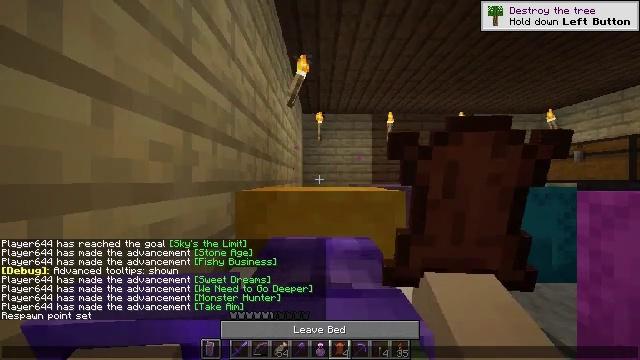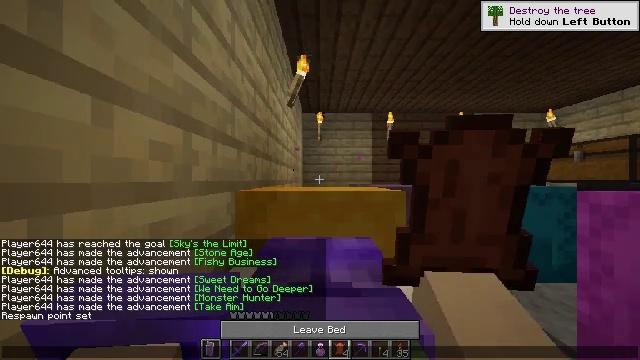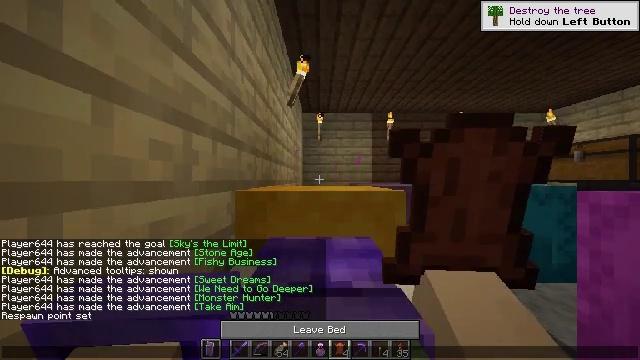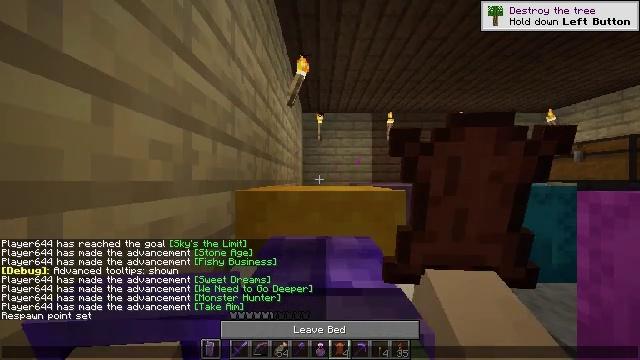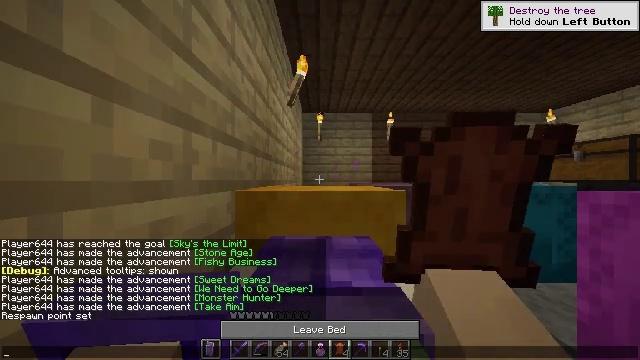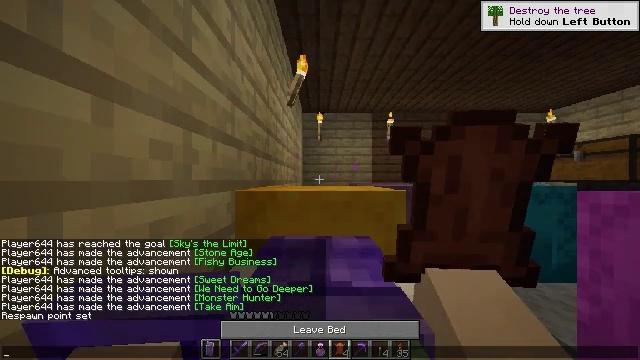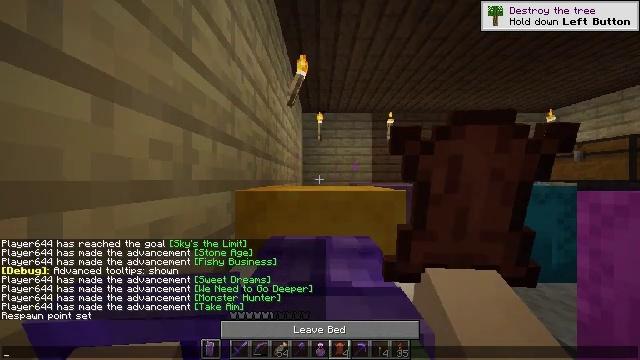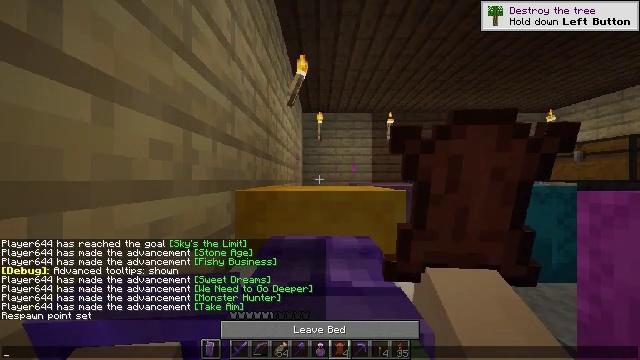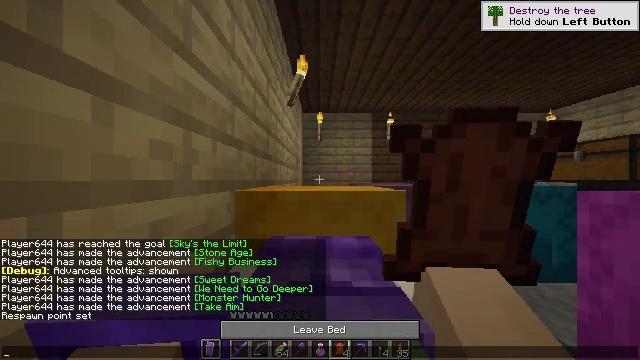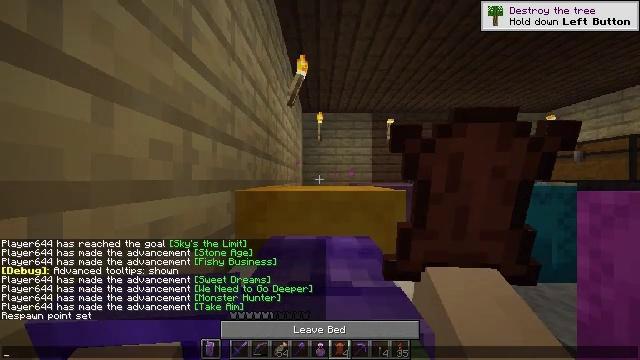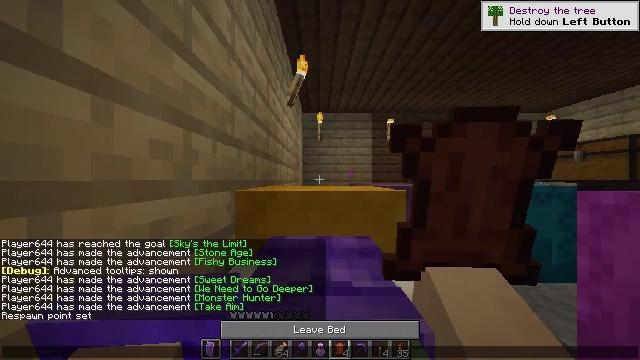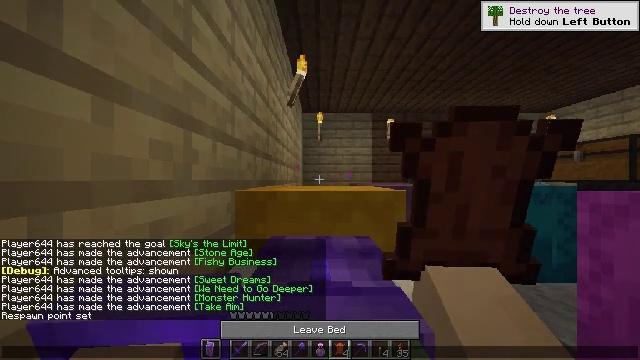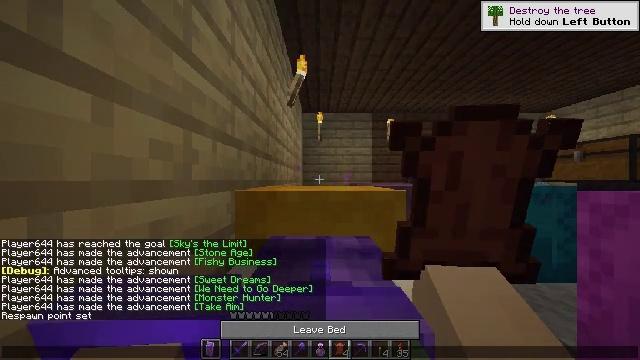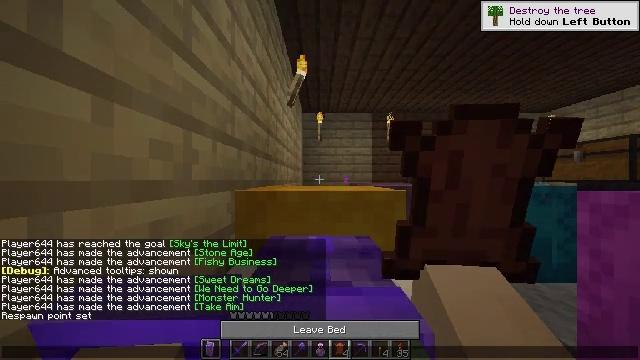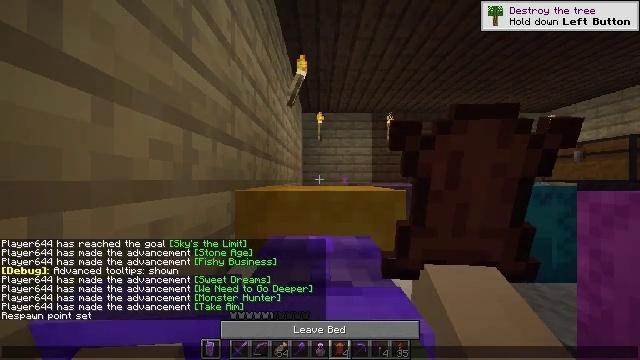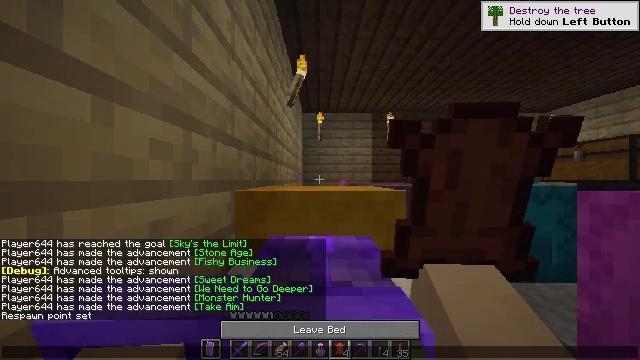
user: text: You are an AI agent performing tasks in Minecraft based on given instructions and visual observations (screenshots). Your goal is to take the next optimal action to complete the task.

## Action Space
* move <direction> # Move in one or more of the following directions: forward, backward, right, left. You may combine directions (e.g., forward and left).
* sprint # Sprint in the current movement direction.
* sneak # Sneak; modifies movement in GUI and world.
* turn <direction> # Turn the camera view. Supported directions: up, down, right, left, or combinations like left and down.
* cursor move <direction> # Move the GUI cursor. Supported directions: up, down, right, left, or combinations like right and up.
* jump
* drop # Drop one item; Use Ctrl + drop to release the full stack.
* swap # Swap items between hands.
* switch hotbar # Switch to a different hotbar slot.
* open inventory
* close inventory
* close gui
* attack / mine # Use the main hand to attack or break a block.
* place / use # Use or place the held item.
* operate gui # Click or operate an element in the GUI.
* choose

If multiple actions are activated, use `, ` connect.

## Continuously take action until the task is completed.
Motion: motion action
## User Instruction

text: craft item air
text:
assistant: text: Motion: no_op
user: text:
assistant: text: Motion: no_op
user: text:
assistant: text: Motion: no_op
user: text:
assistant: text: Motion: no_op
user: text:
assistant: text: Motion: no_op
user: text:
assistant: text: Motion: no_op
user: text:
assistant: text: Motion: no_op
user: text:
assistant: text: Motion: no_op
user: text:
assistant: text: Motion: no_op
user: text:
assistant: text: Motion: no_op
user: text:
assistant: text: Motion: no_op
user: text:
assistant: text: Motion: no_op
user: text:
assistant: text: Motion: no_op
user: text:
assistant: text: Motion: no_op
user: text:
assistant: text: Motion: no_op
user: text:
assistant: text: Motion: no_op
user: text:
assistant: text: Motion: no_op
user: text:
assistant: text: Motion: no_op
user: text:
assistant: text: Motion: no_op
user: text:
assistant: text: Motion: no_op
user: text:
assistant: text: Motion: no_op
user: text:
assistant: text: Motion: no_op
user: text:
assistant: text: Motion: no_op
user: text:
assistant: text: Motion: no_op
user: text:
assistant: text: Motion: no_op
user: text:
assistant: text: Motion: no_op
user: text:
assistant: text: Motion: no_op
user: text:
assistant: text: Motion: no_op
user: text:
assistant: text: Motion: no_op
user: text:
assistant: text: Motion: no_op